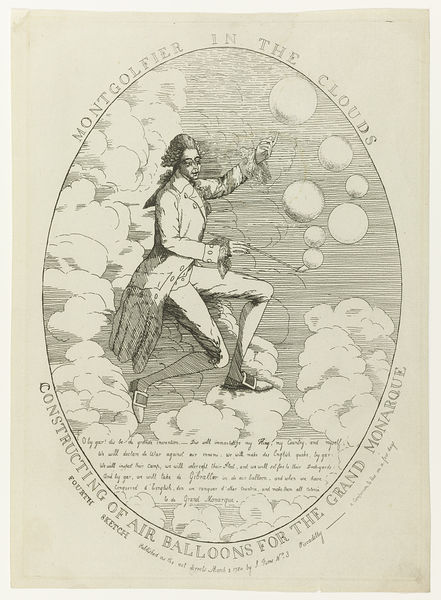
Titel: Montgolfier in the clouds Constructing of air balloons for the Grand Monarque (titel op object)
Standort: Amsterdam
Institution: Rijksmuseum
Schlagwörter: mann, weiß, wolken, grau, schwarz, zeichnung, haare, england, perücke, schrift, frack, karikatur, pfeife, gehrock, druck, stich, blasen, englisch, air, seifenblasen, ballon, constructing